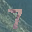
Label: 7